Field crop: tomato
Growth stage: 1
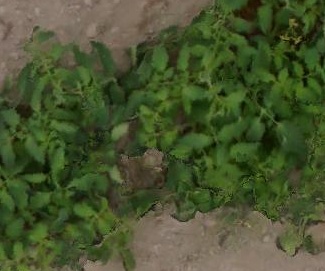
Species: tomato